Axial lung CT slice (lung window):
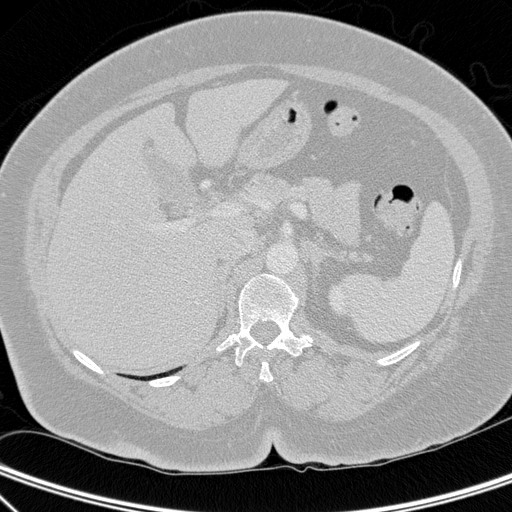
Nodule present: no